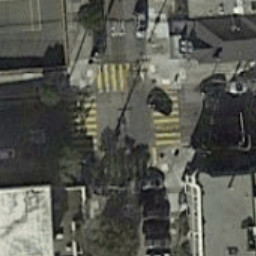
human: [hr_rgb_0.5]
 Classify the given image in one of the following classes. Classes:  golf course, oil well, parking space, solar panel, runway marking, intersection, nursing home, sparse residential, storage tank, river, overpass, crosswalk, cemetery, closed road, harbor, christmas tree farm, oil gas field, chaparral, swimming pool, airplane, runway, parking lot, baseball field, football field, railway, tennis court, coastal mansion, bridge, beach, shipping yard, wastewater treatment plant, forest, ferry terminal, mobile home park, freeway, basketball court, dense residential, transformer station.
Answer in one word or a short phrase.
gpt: crosswalk